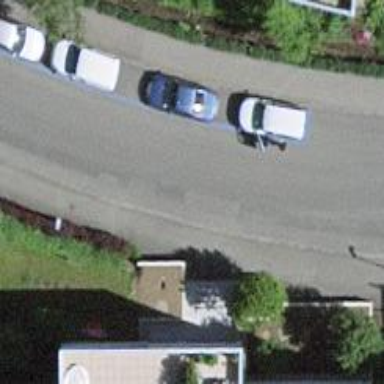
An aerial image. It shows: Residential road with asphalt surface and sidewalks on both sides.